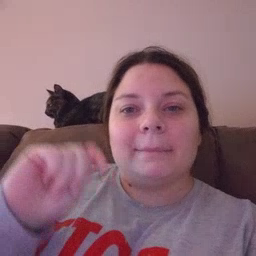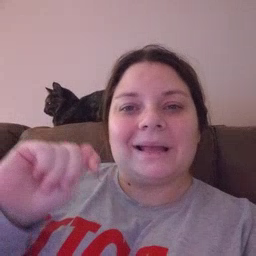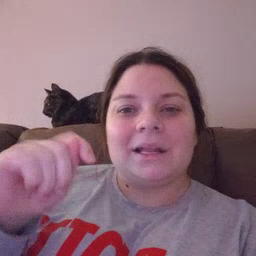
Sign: potty